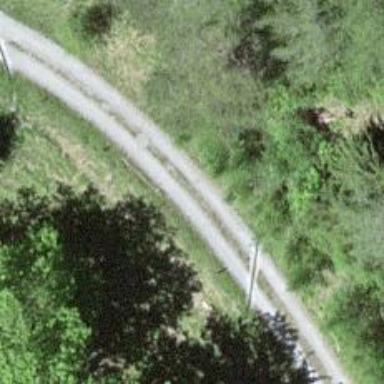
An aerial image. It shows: Gravel track with grade2 tracktype.